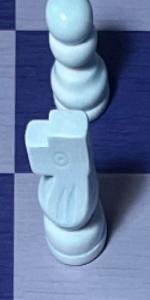
Label: Knight_White